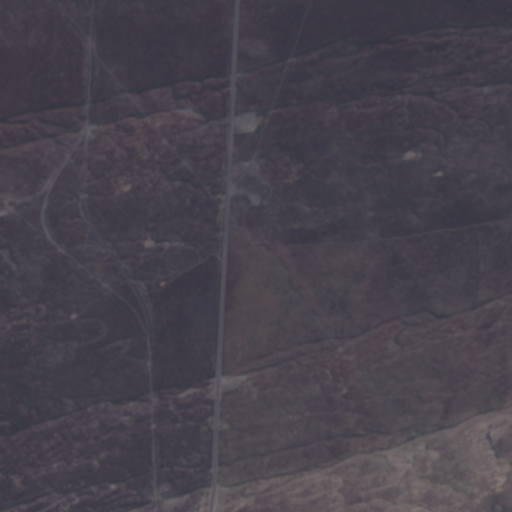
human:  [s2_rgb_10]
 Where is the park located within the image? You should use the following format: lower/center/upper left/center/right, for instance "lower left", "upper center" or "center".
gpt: There is no park in the image.